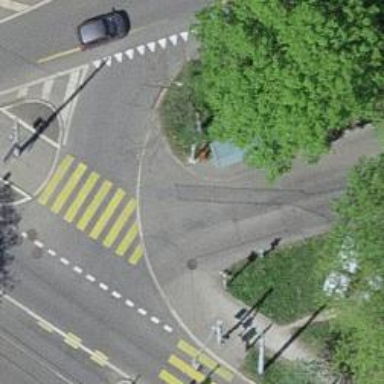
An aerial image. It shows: Platform for public transport. The platform is located by the road.